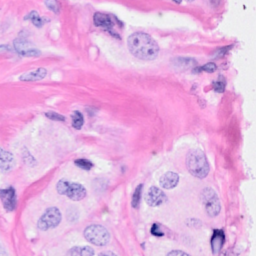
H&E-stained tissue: Breast